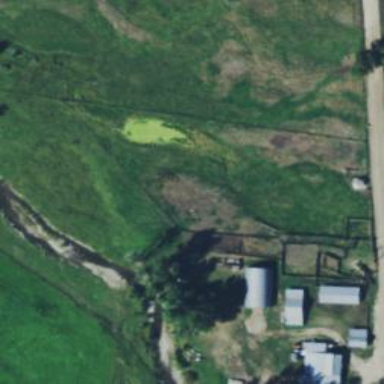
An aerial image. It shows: Farmyard area.